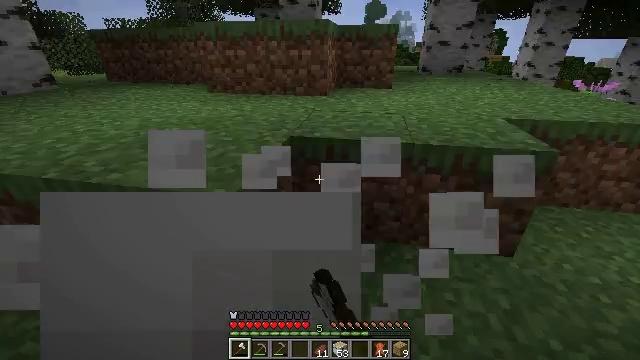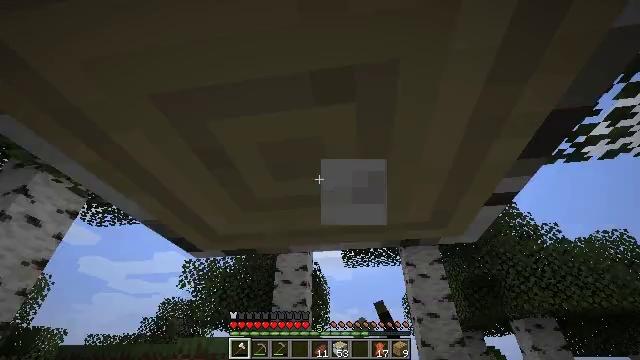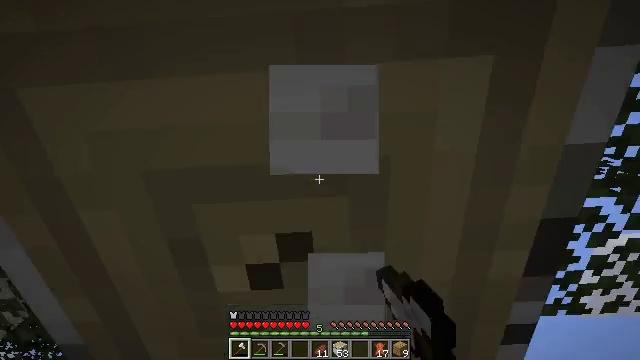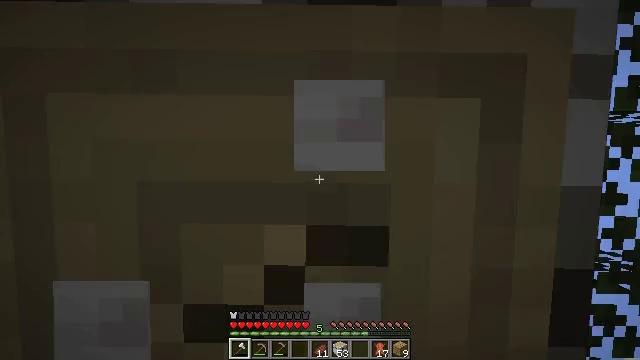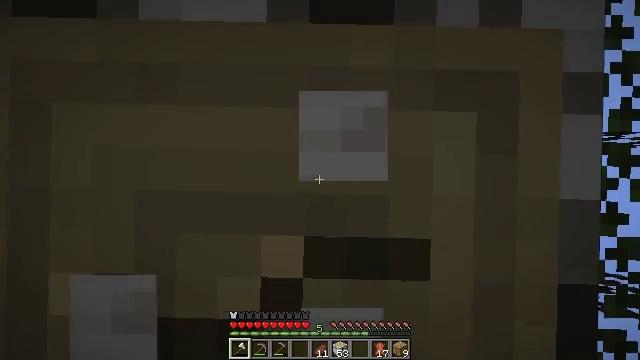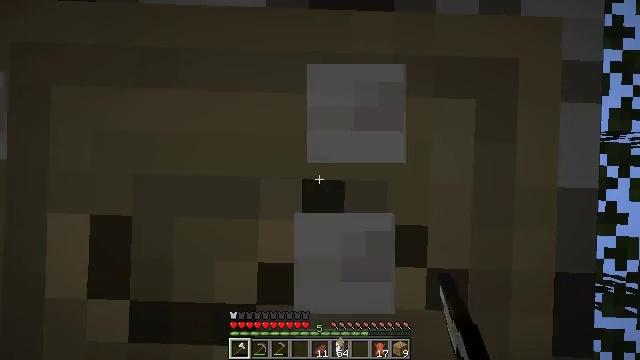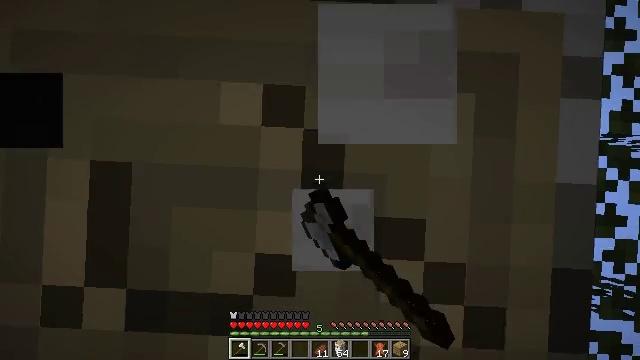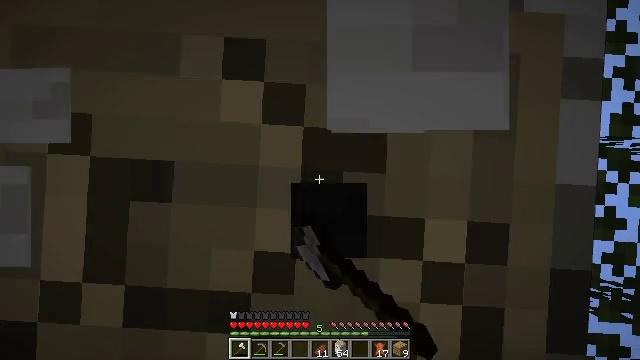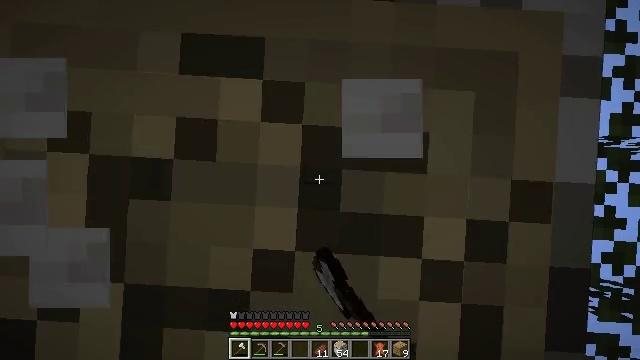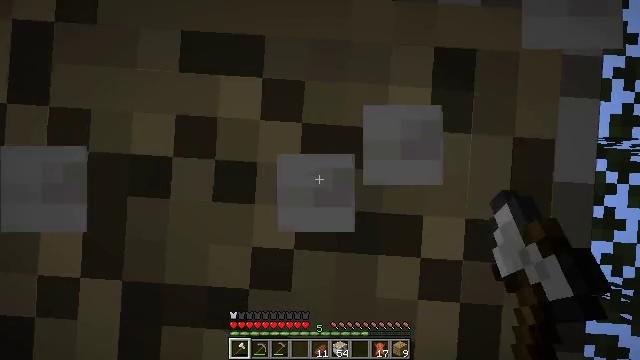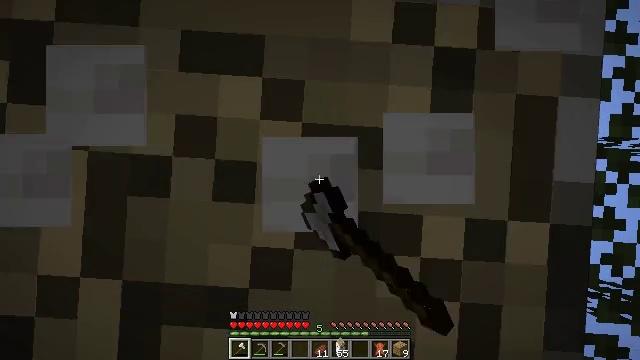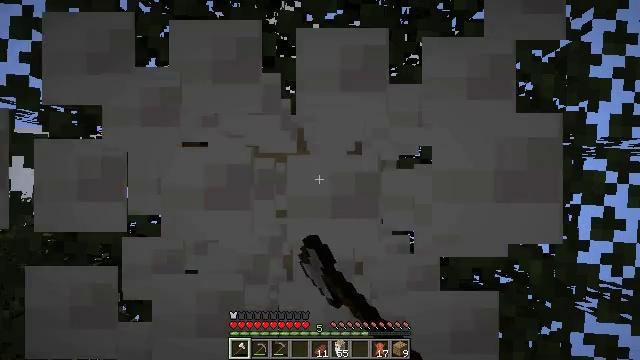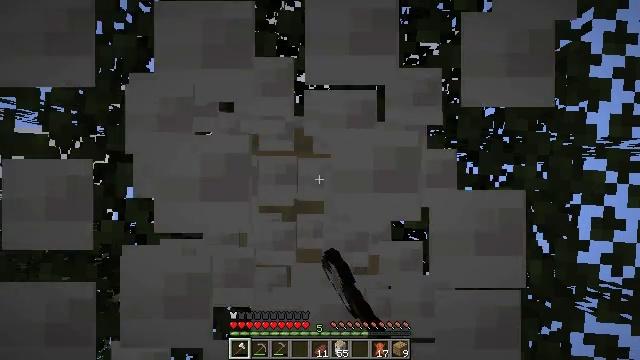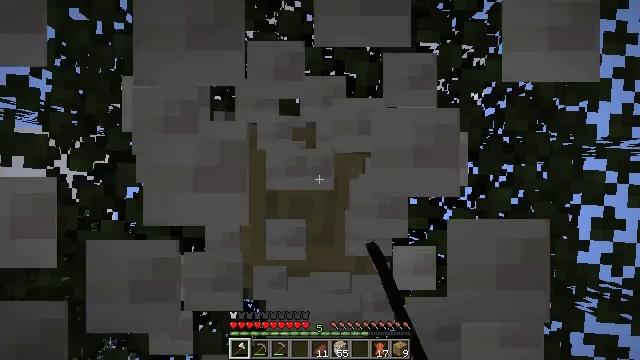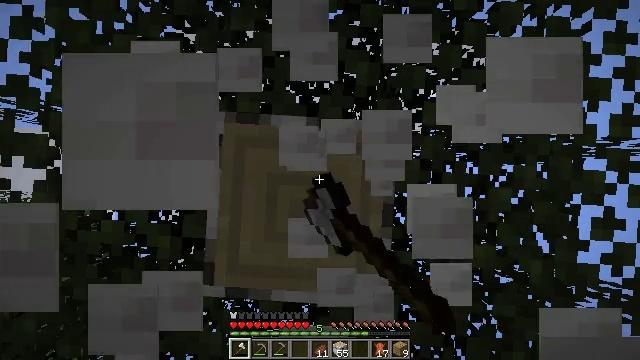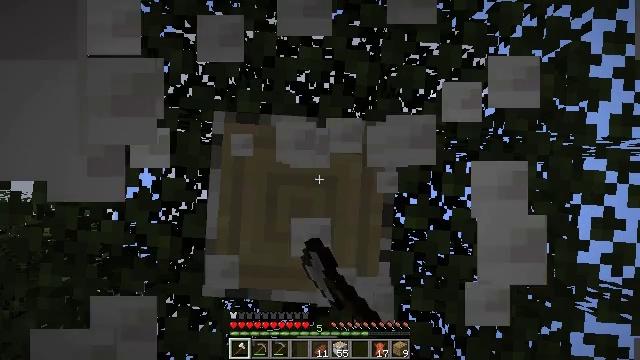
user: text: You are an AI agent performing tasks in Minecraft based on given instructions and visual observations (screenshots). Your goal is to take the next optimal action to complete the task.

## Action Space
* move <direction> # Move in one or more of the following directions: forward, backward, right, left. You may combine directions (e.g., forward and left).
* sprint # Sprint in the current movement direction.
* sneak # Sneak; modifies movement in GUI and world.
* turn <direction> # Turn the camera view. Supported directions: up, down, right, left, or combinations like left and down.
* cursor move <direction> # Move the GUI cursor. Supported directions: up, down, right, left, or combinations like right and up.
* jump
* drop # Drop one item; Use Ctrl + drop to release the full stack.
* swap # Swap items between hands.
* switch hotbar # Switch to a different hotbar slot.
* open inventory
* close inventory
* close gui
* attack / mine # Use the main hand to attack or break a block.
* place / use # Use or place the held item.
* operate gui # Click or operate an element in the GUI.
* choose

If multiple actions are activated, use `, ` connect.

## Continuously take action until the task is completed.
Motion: motion action
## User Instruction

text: Mine the birch log from the tree.
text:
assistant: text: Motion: turn right and up, attack / mine
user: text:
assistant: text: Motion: turn right and up, attack / mine
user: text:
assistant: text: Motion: turn right and up, attack / mine
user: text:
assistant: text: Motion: turn up, attack / mine
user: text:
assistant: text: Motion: turn up, attack / mine
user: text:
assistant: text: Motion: turn up, attack / mine
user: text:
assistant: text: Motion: turn up, attack / mine
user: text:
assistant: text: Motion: turn up, attack / mine
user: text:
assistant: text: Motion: attack / mine
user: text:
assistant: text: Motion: attack / mine
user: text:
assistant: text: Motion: attack / mine
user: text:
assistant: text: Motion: attack / mine
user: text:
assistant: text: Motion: attack / mine
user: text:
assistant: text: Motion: attack / mine
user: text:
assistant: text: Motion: attack / mine
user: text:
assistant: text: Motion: attack / mine
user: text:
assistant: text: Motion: attack / mine
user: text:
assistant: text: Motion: attack / mine
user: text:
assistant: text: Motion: attack / mine
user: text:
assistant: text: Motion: attack / mine
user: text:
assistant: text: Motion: attack / mine
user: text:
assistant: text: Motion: attack / mine
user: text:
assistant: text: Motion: attack / mine
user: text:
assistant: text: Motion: attack / mine
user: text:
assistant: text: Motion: attack / mine
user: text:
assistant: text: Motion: attack / mine
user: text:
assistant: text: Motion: attack / mine
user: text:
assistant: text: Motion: attack / mine
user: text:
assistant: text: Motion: attack / mine
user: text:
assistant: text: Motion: attack / mine